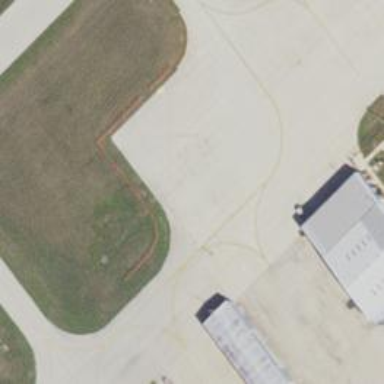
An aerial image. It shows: Image of taxiway at airport.